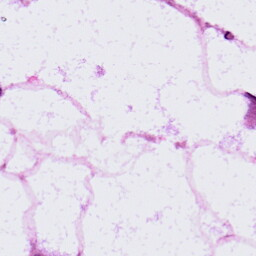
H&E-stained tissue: LymphNode